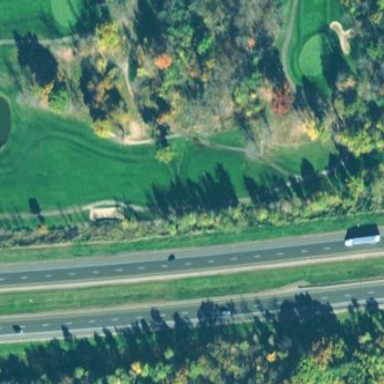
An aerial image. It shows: Rough grassy area used for golf.